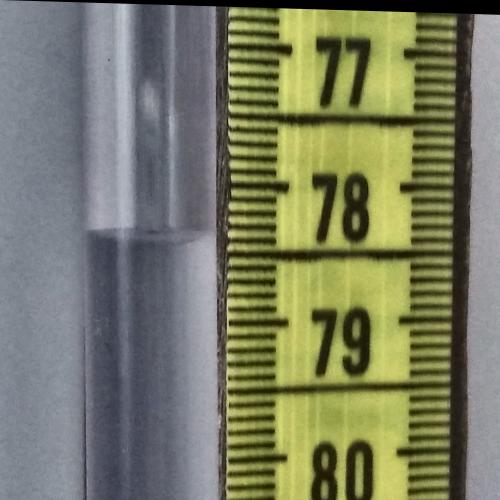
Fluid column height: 78.4 cm